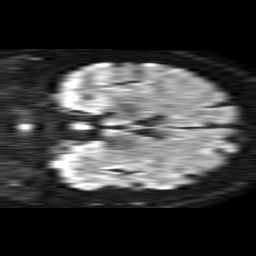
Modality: TRACE
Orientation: coronal
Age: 59
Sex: male
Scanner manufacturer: philips
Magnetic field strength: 1.5 T
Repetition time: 4.6 s
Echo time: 0.08631 s